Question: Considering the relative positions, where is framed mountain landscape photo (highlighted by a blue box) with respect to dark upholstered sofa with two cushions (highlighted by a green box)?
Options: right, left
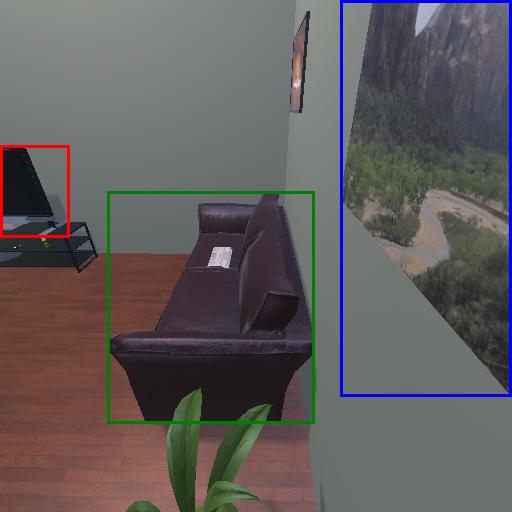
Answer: right